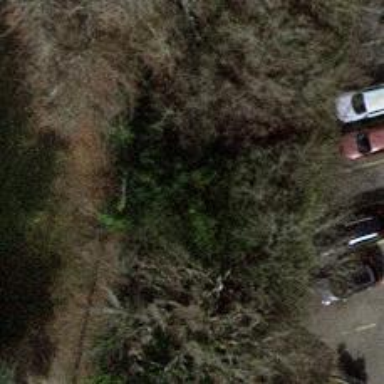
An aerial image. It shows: Evergreen needle-leaved tree.